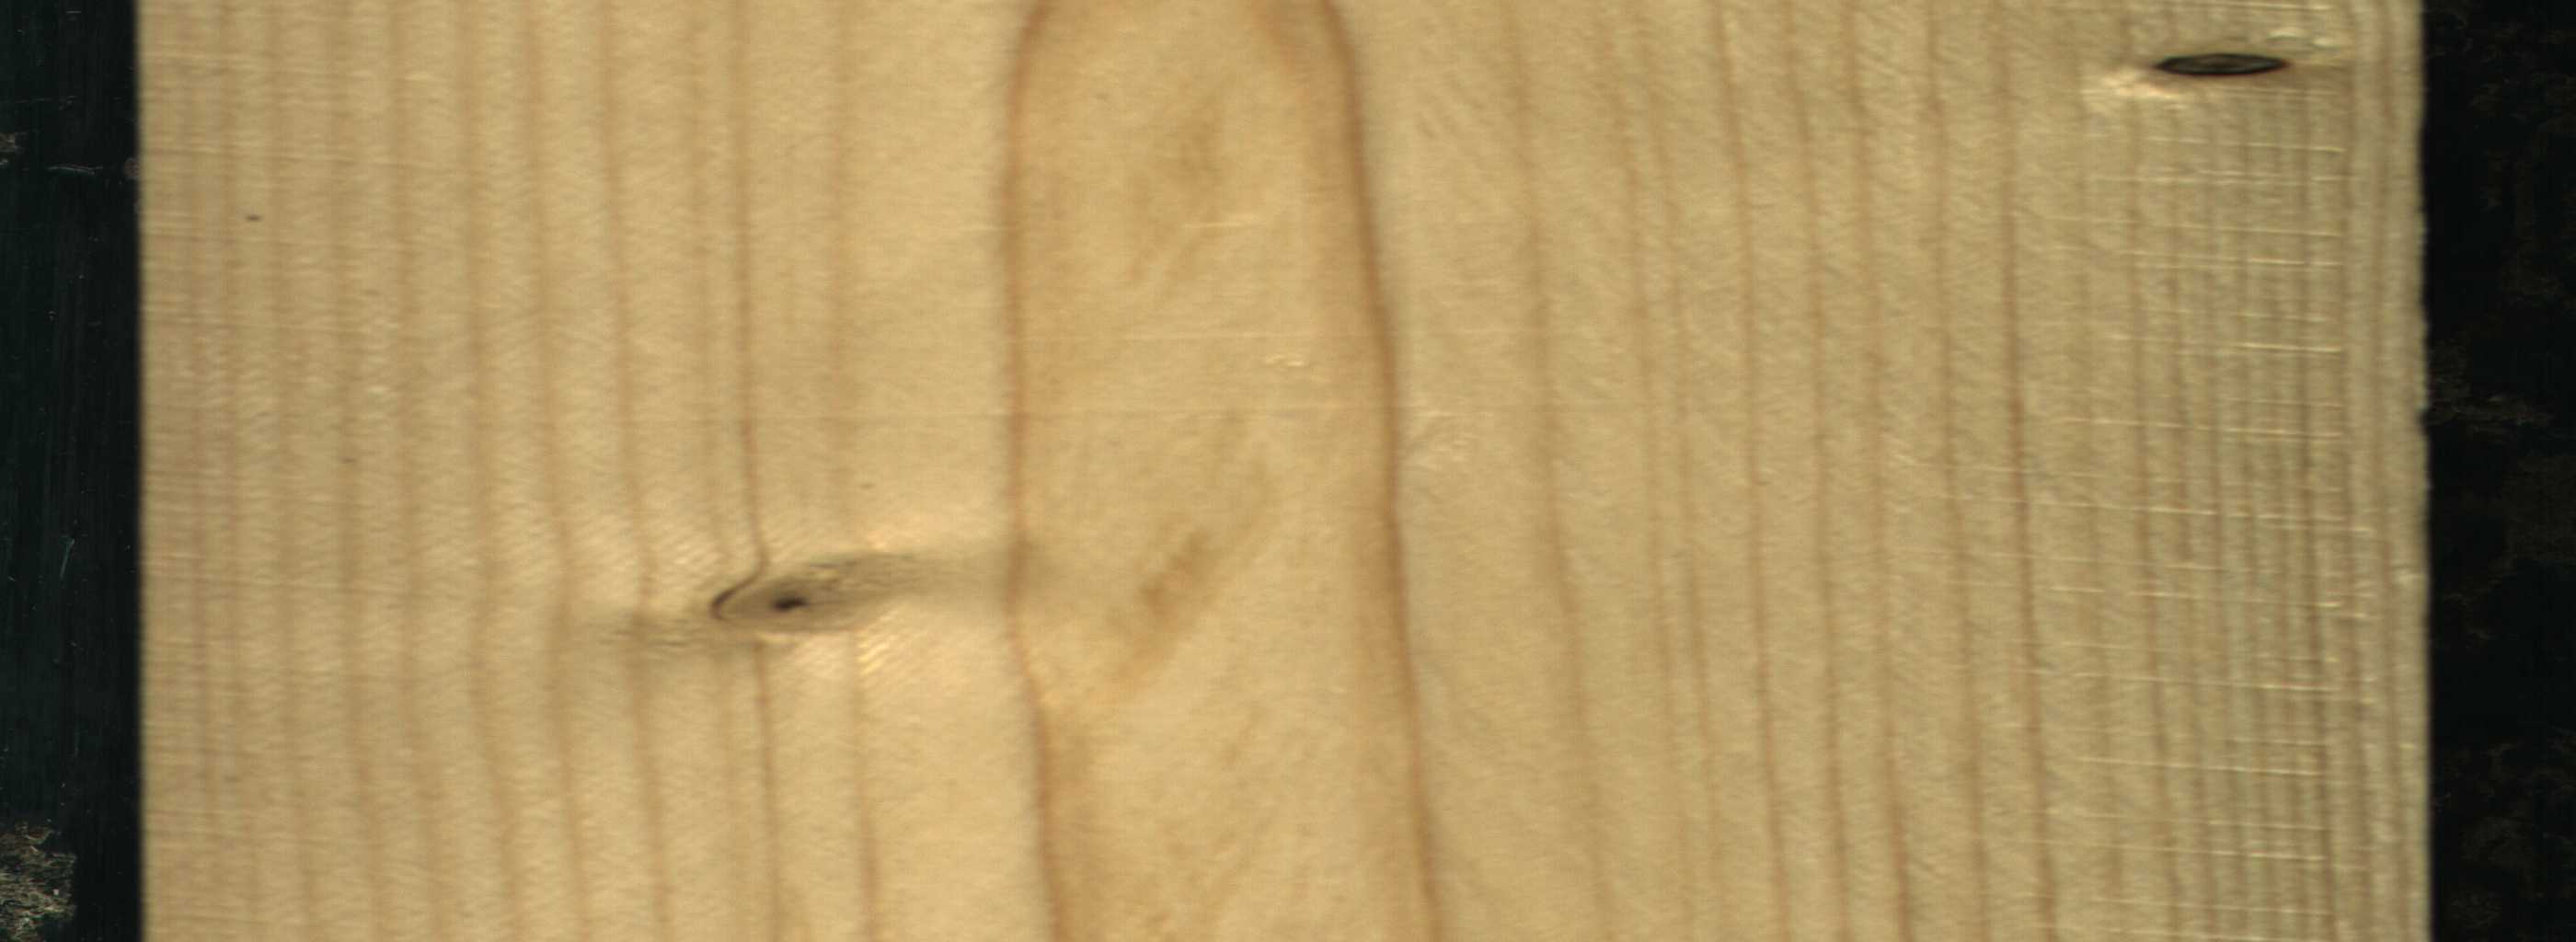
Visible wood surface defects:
Dead_Knot
Live_Knot